Aerial crown-view tile of a tropical tree (Barro Colorado Island, Panama), acquired 20250512:
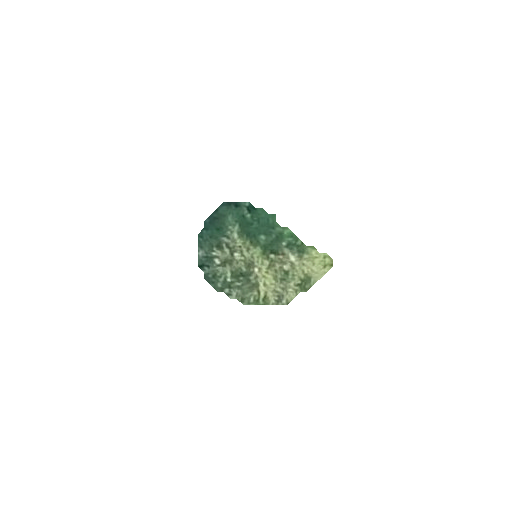
Species: Quararibea stenophylla
GBIF accepted scientific name: Quararibea stenophylla
Crown area: 13.605 m²